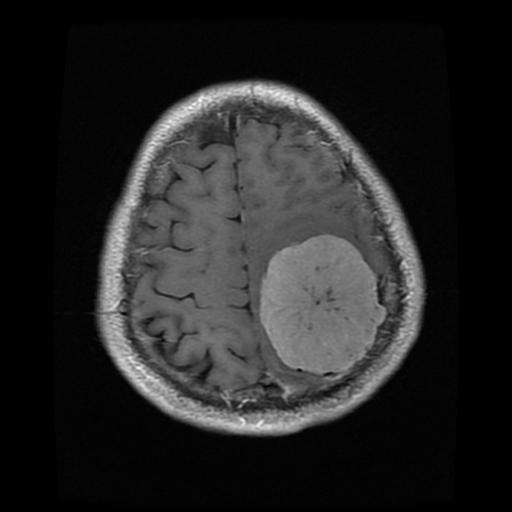
Label: meningioma